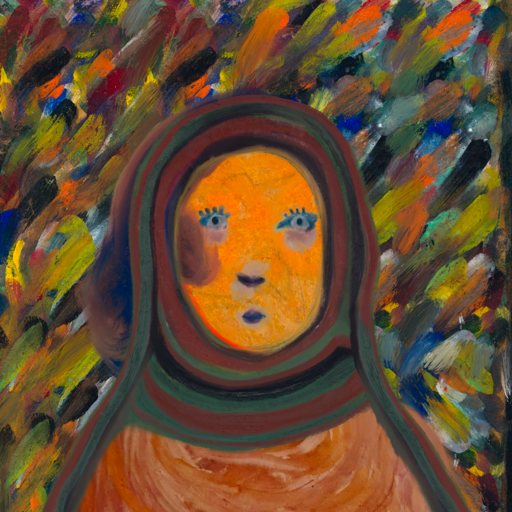
Background: An_Impression, Head And Neck Front: Sisters, Face Front: Hill_Girl, Bust: Pious_Lady, Hair Front: Mother_And_Son_Son, Head Accessory: After_Raid_Scarf, Second Necklace: Blank, Necklace: Blank, Baby: Blank